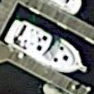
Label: Civil_yacht